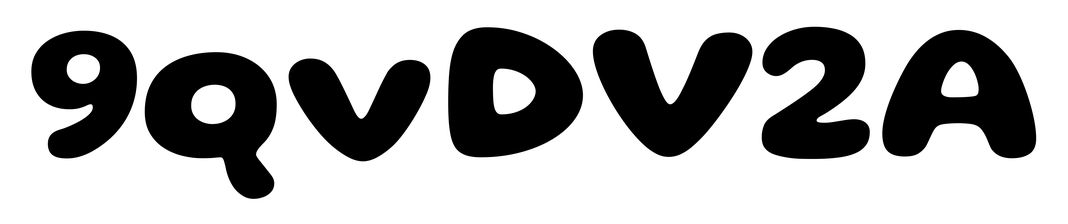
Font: Gluten_Bold